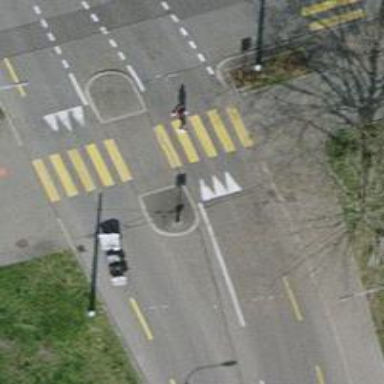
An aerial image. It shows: Uncontrolled crossing with central island on the road.